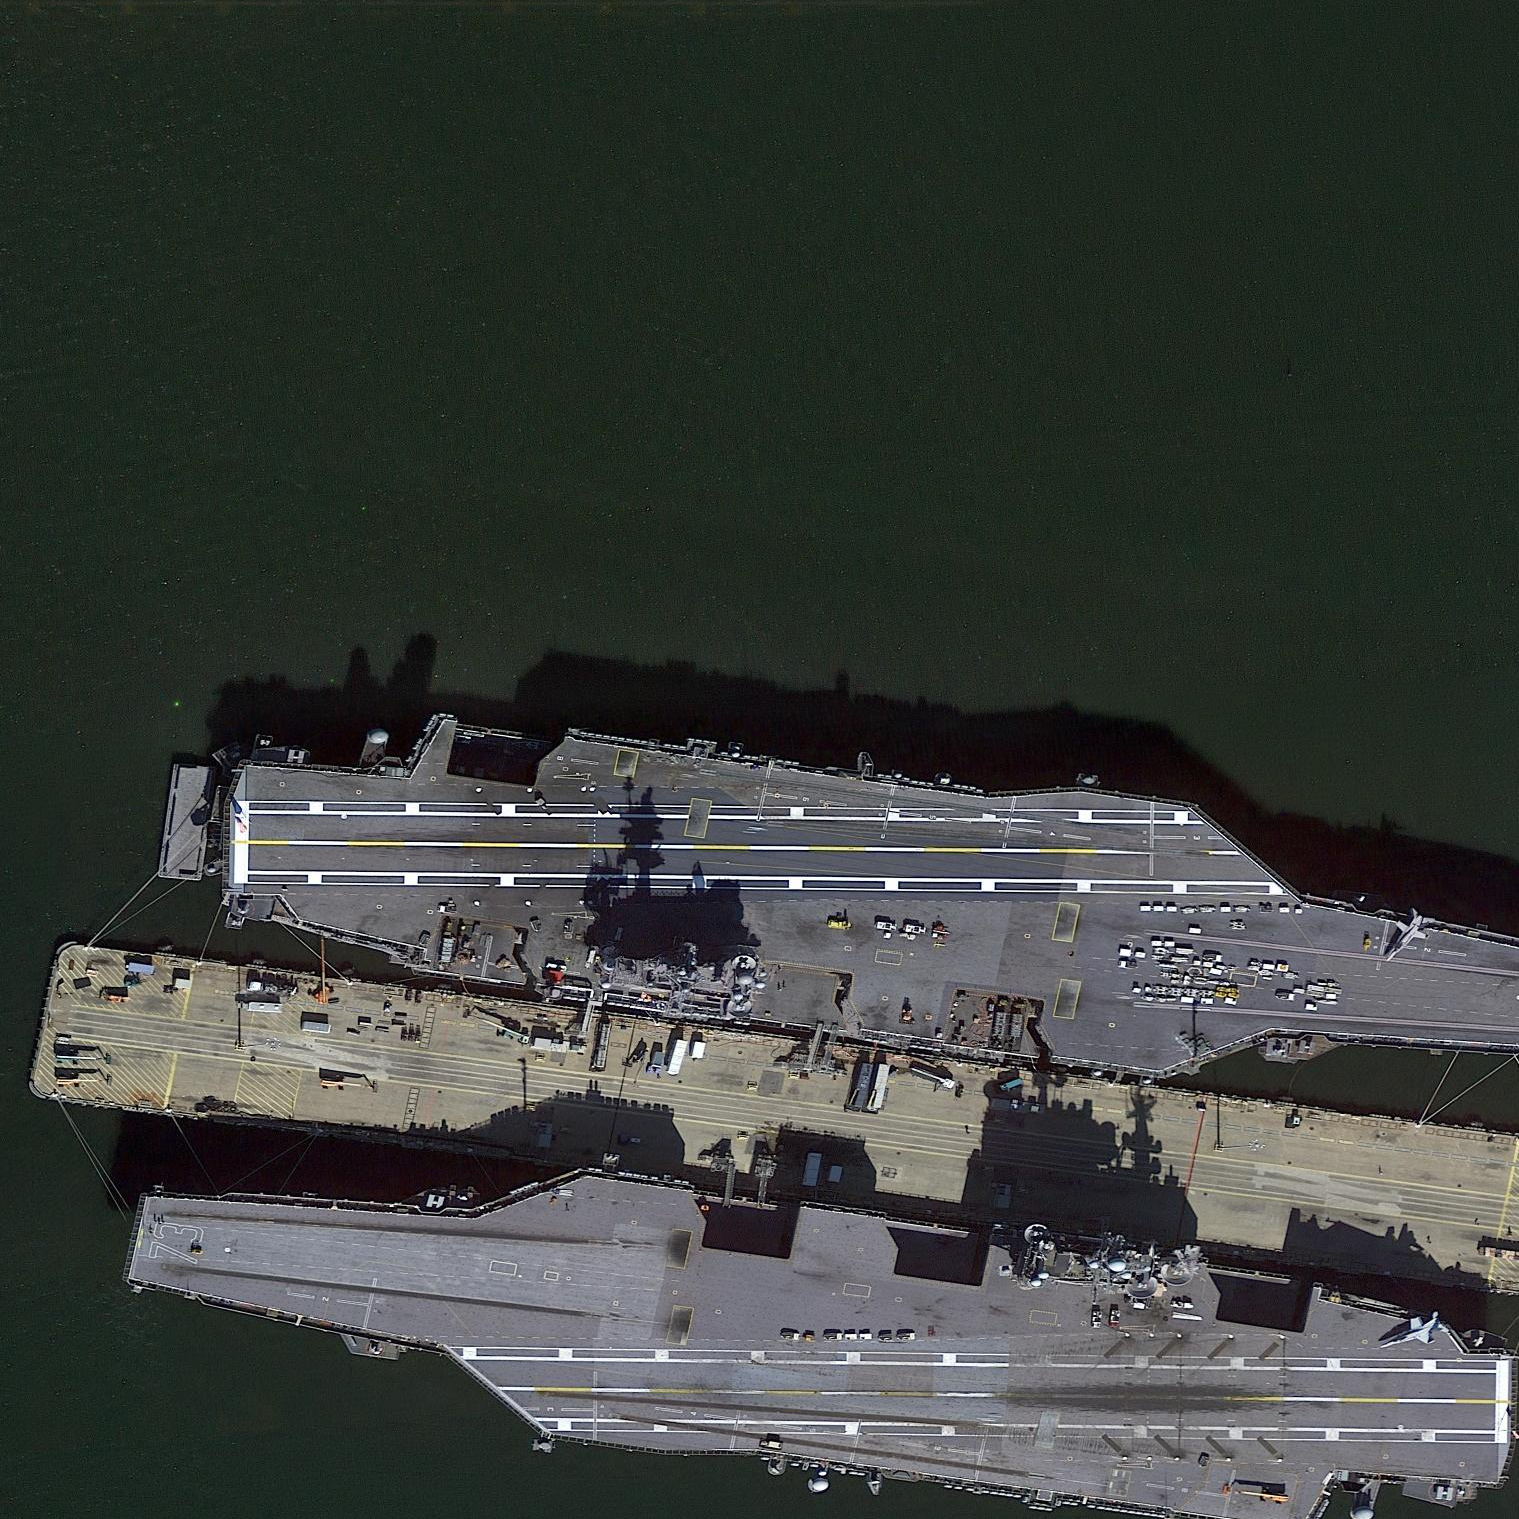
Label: aircraft_carrier